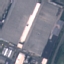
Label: Industrial